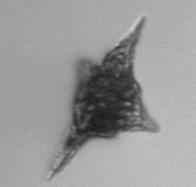
Label: Dictyocha